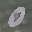
Label: 0